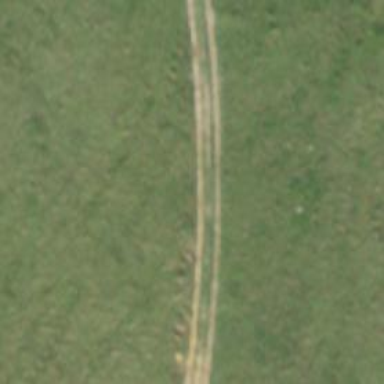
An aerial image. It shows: Track with grade 4 track type.